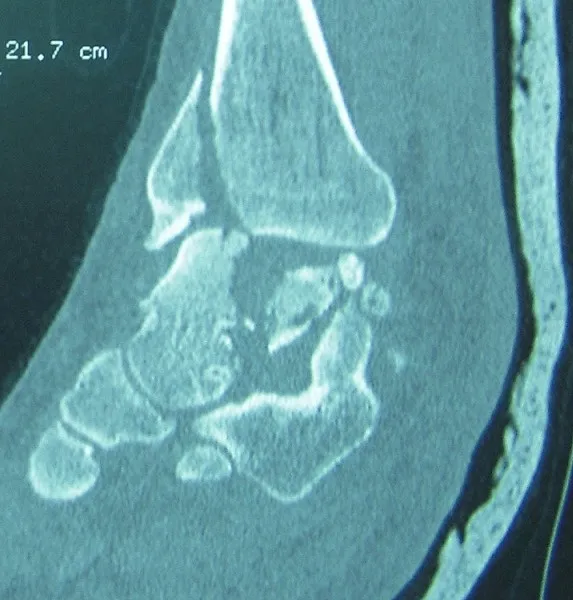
Computed tomogram on admission.
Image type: radiology (ct)